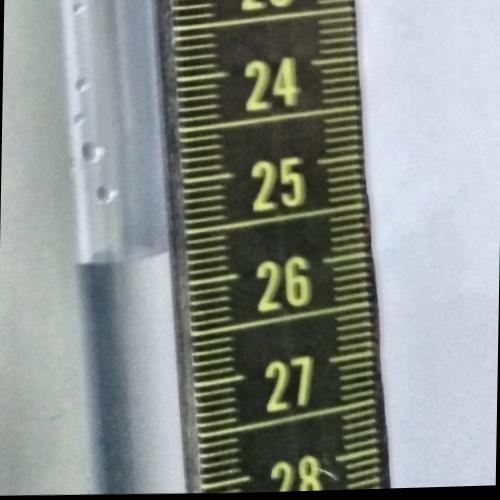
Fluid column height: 25.7 cm